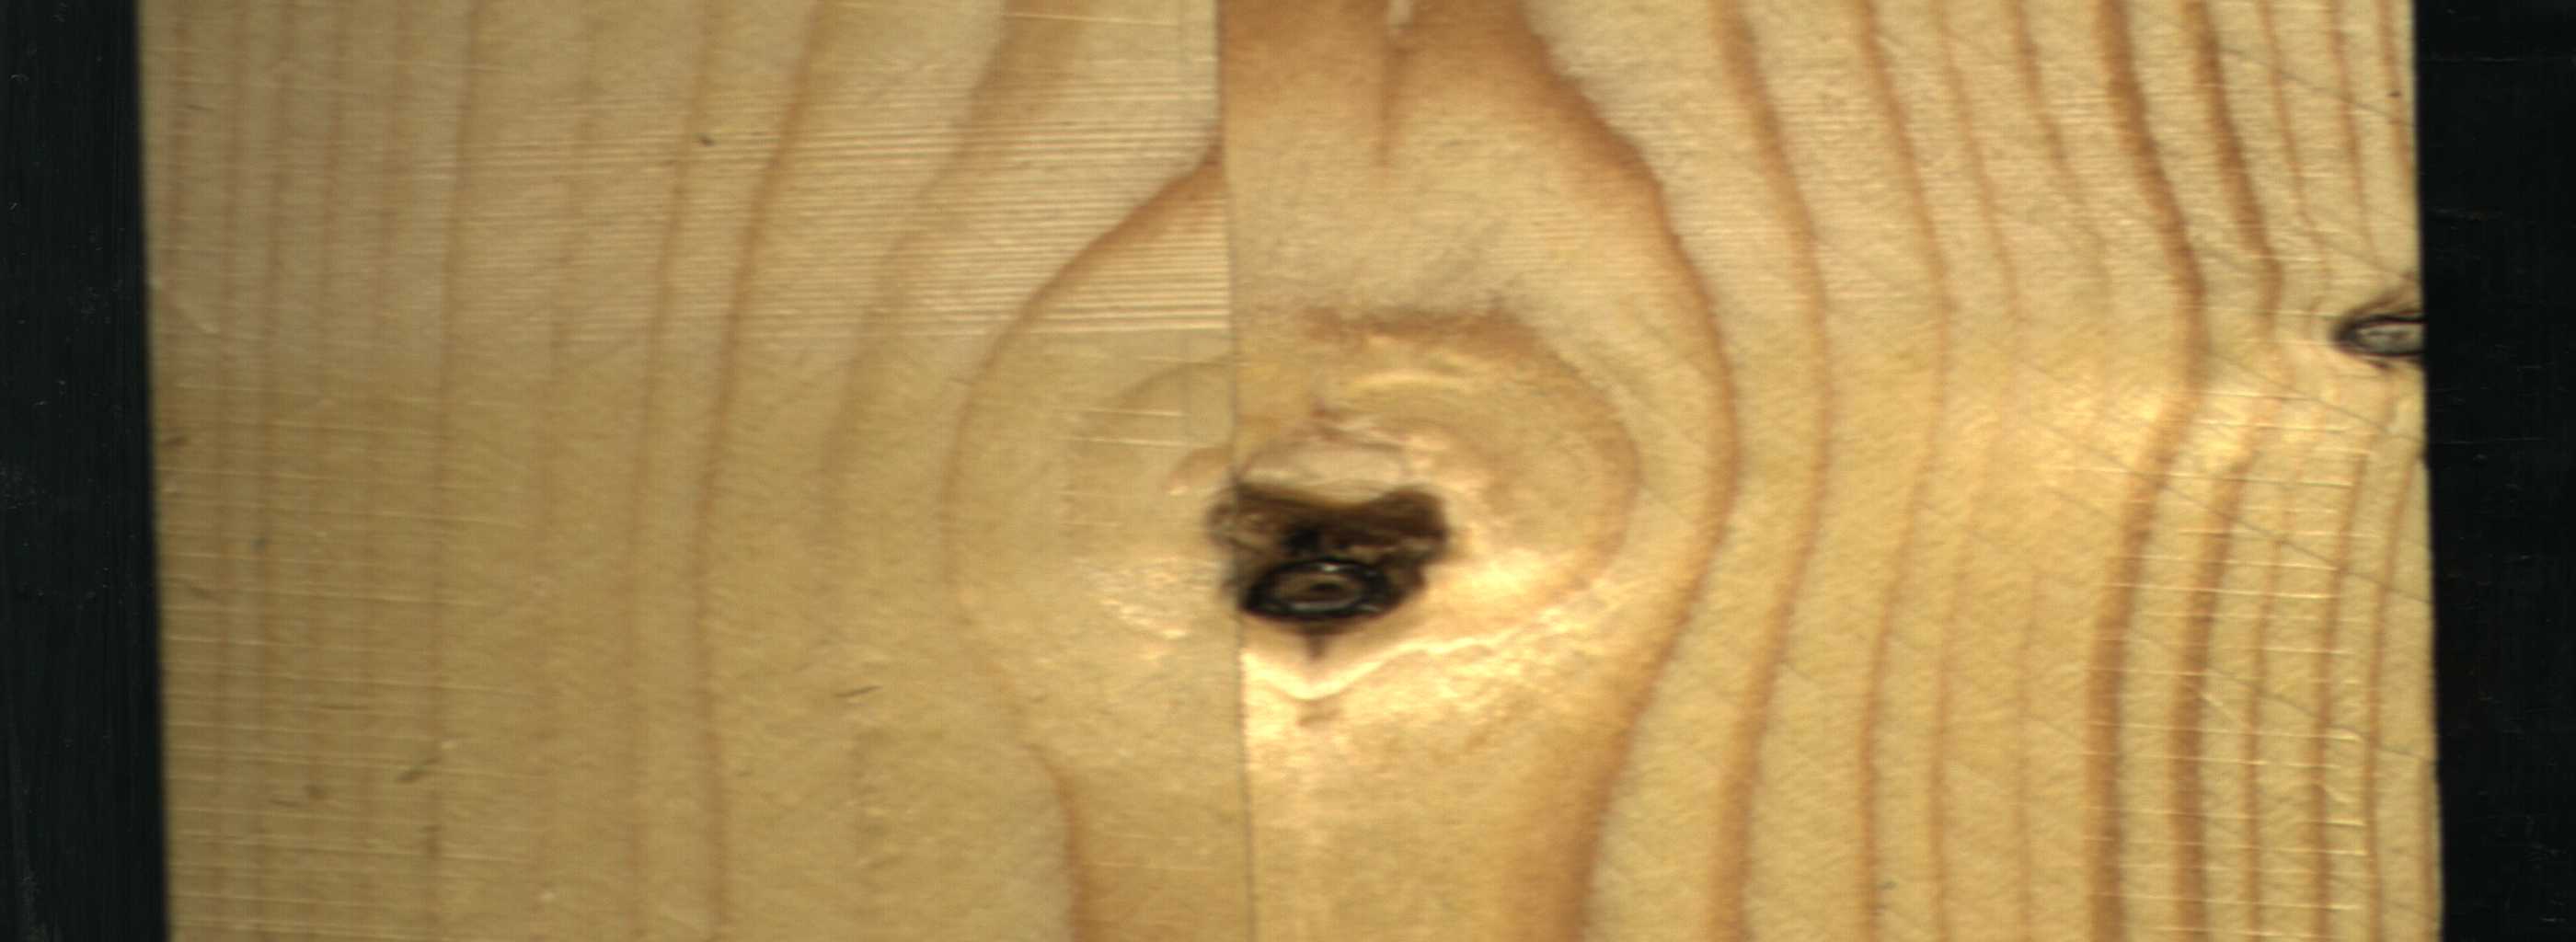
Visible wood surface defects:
Dead_Knot
Dead_Knot